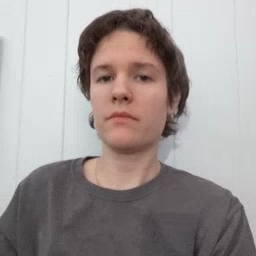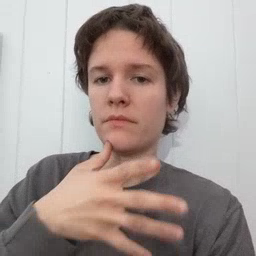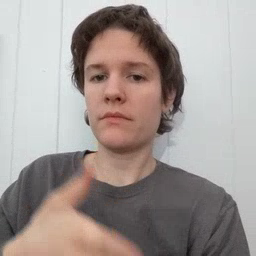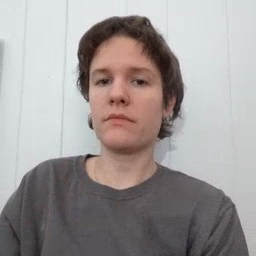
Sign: grandma